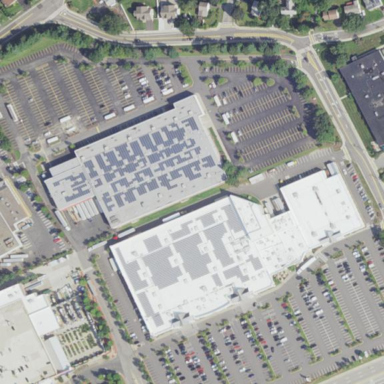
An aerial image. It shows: Retail building housing department store.